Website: walmart
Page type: address-validator
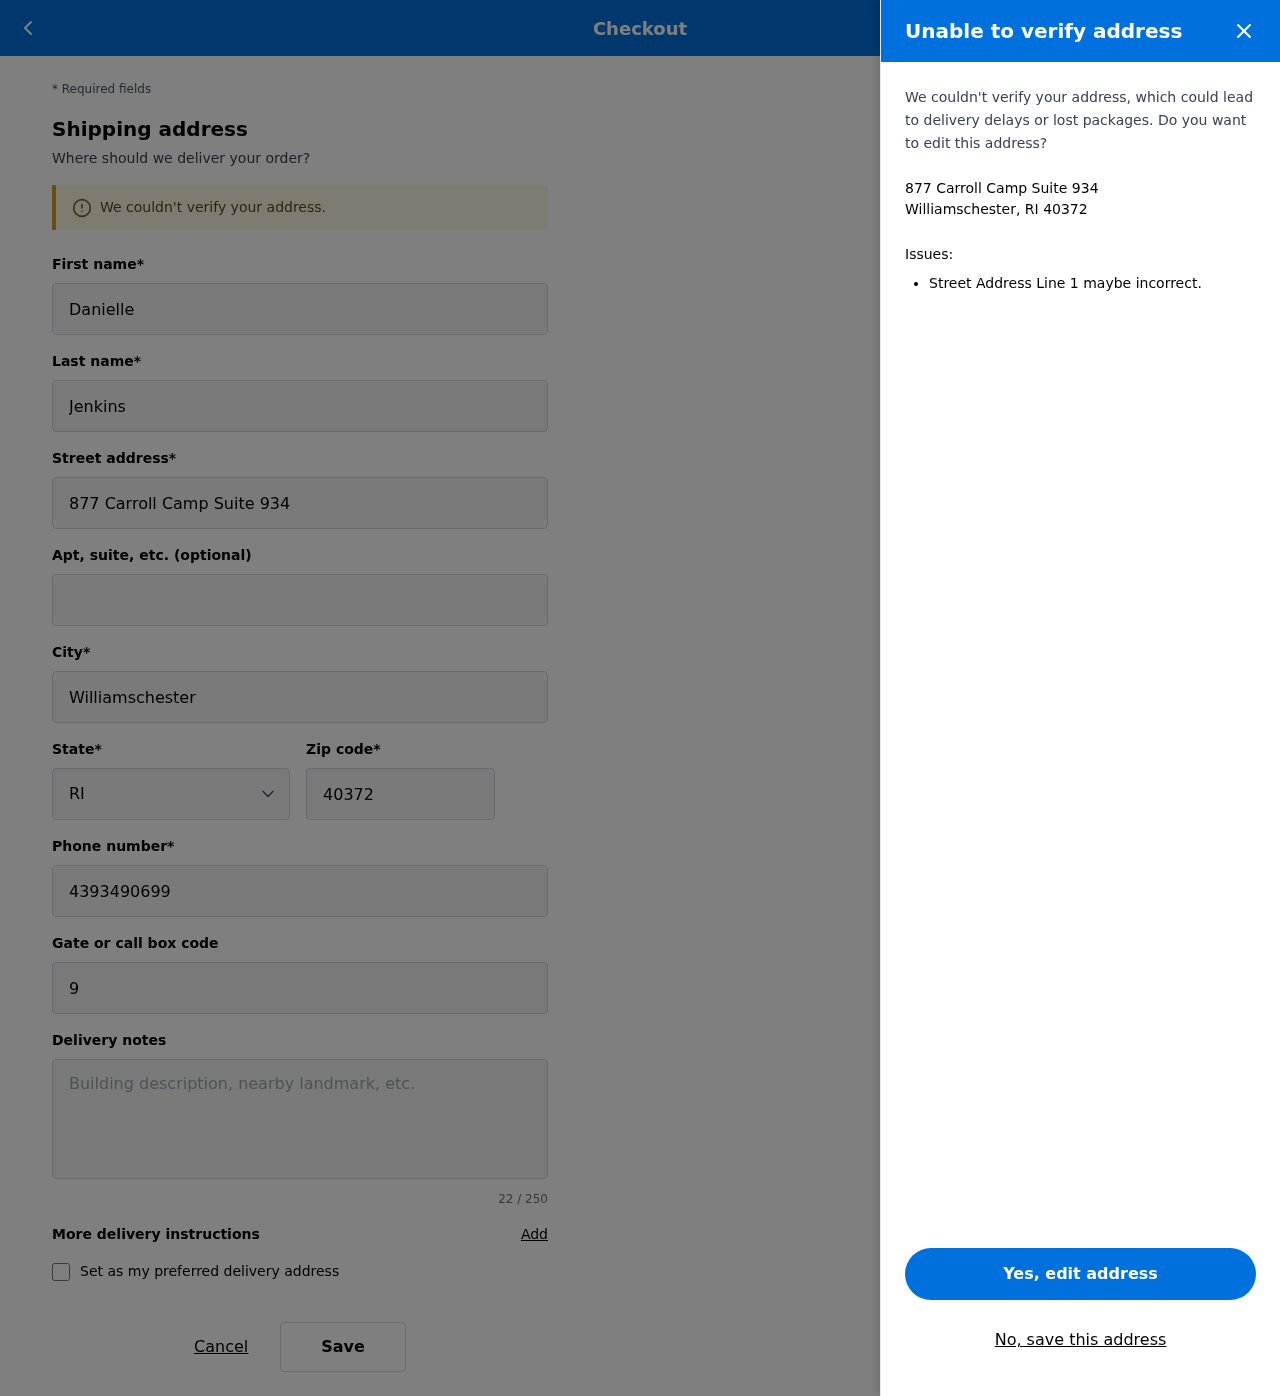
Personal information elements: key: PII_CITY_STATE_ZIP
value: Williamschester, RI 40372
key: PII_DELIVERY_INSTRUCTIONS
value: Leave at side entrance
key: PII_STATE_ABBR
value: RI
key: PII_STREET
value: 877 Carroll Camp Suite 934
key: PII_FIRSTNAME
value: Danielle
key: PII_LASTNAME
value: Jenkins
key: PII_CITY
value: Williamschester
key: PII_POSTCODE
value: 40372
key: PII_PHONE
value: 4393490699
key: PII_SECURITY_CODE
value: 9694